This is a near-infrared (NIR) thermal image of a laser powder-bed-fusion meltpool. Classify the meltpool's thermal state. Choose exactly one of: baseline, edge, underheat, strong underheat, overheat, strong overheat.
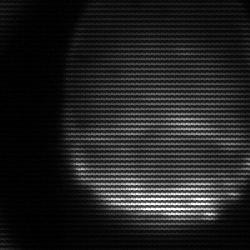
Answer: edge